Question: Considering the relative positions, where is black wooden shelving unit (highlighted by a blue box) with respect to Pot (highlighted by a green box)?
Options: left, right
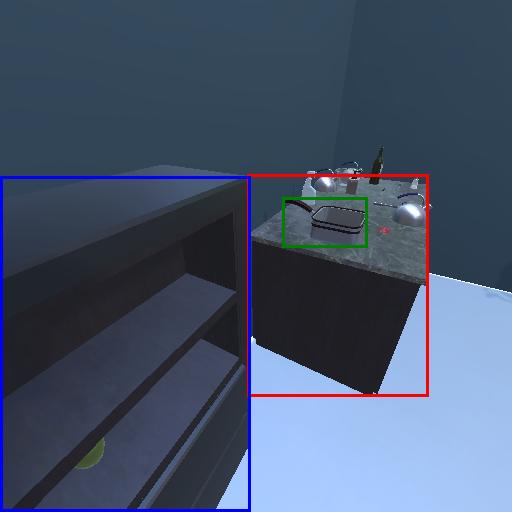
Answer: left